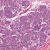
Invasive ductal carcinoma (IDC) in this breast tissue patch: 0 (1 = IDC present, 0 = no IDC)